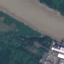
Land use / land cover class: River